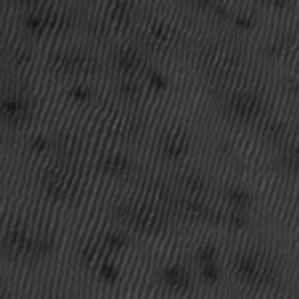
Label: frost